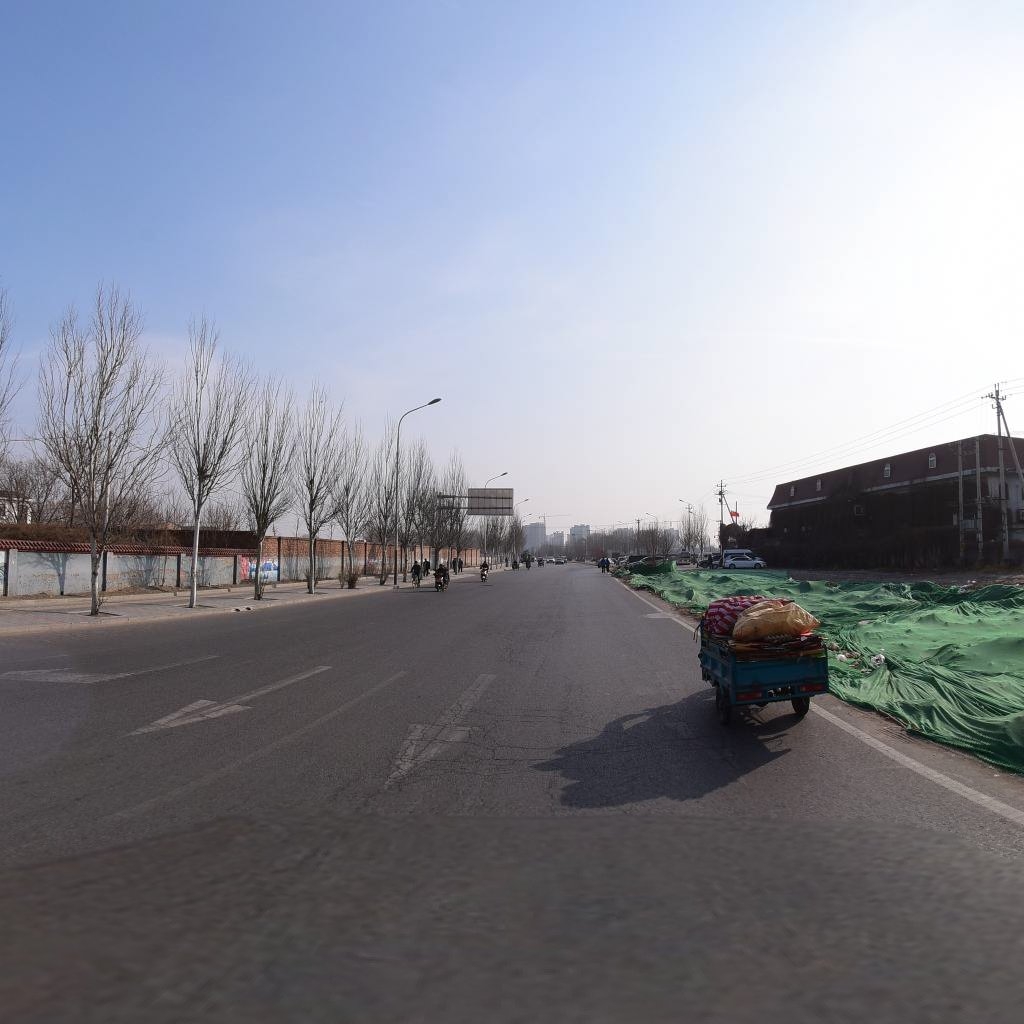
Region: Chaoyang
Road damage annotations: alligator crack